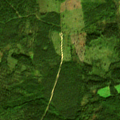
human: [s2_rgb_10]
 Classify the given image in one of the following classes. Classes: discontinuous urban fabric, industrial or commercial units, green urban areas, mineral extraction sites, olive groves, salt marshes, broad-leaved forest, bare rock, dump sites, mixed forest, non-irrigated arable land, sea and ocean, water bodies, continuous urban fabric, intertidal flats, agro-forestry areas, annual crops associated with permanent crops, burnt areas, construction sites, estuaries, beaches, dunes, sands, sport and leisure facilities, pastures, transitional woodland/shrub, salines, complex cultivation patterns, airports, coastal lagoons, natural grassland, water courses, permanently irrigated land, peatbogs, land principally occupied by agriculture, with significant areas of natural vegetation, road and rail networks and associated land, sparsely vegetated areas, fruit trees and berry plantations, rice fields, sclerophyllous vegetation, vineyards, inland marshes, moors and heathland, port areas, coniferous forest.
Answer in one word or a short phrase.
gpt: coniferous forest, transitional woodland/shrub